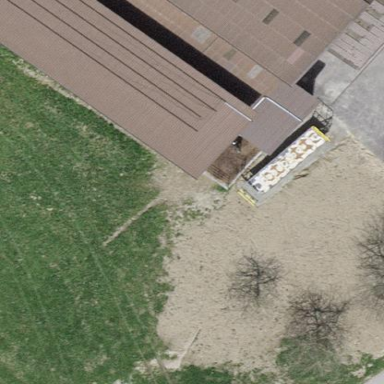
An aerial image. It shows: Skillion-roofed farm auxiliary building.